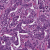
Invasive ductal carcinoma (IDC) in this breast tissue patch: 1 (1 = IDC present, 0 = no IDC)